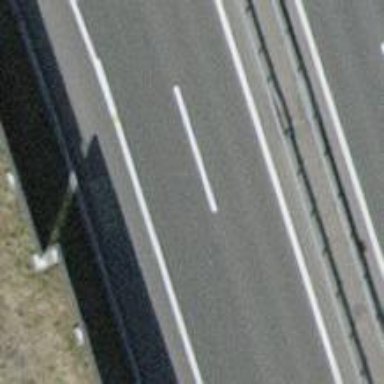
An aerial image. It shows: Asphalt motorway.